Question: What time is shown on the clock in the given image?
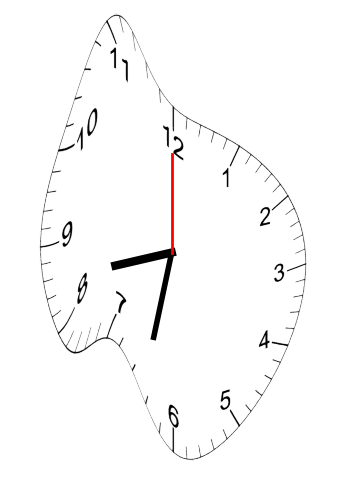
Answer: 08:32:00